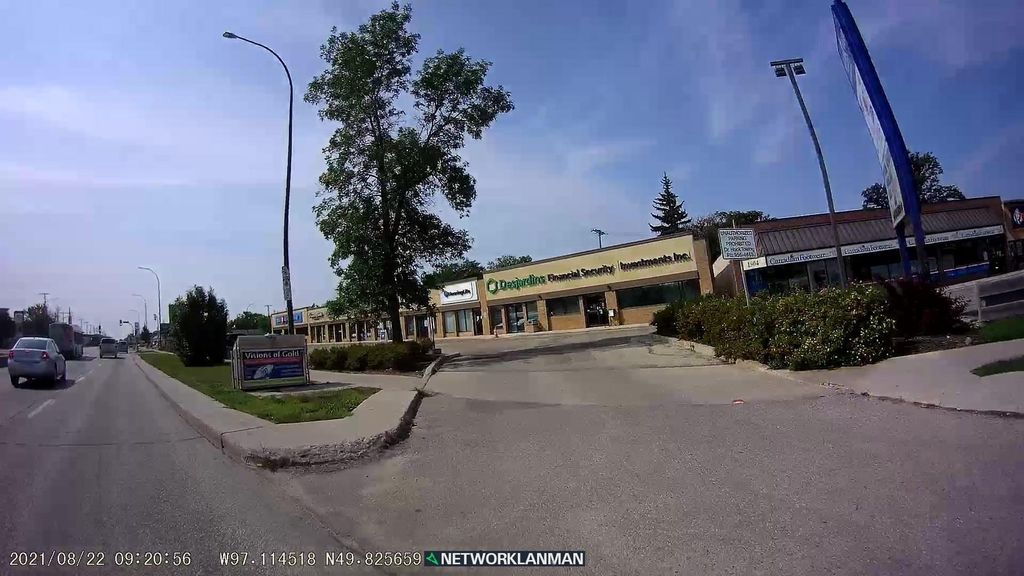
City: winnipeg